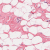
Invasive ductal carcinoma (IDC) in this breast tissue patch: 0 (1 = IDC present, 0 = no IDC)